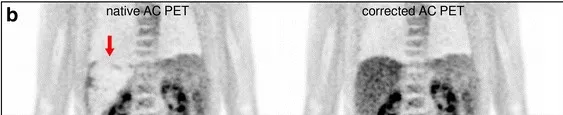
Demonstrating misidentification of liver tissue as lungs and artificially suppressed tracer uptake in the liver (arrows). Native data are shown on the left side while manually-corrected attenuation map and resulting PET data are shown on the right side.
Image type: radiology (pet)